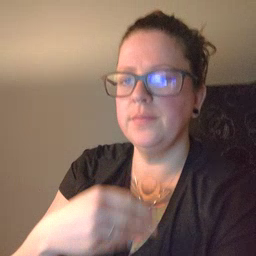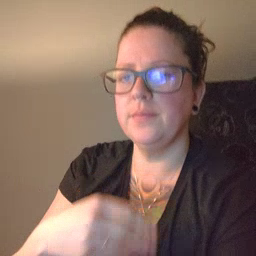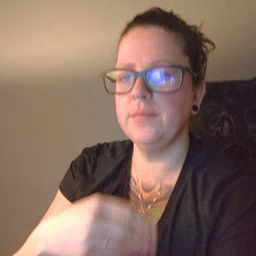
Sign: pretty